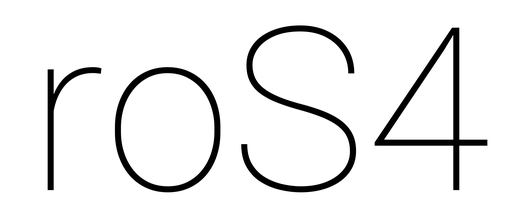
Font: Roboto_Thin